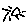
Label: sun